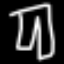
Label: pants